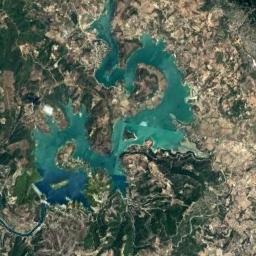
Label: lake